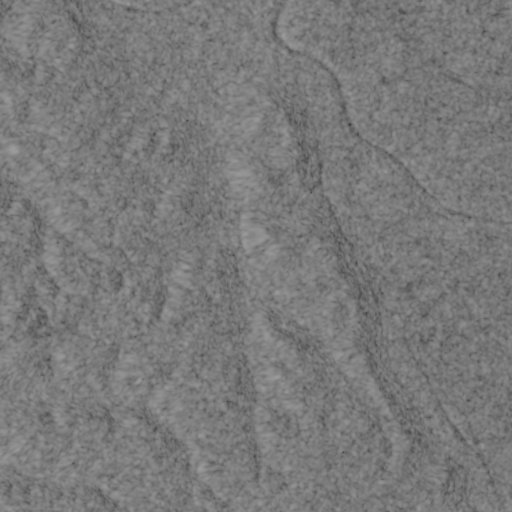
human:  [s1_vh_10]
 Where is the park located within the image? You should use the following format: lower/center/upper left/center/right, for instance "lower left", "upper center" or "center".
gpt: The park is located in the upper center of the image.
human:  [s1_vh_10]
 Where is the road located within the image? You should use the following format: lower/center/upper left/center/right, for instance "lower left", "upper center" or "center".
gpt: The road is located in the lower of the image.
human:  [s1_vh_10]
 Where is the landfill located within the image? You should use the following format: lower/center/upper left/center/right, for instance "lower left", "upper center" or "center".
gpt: There is no landfill in the image.

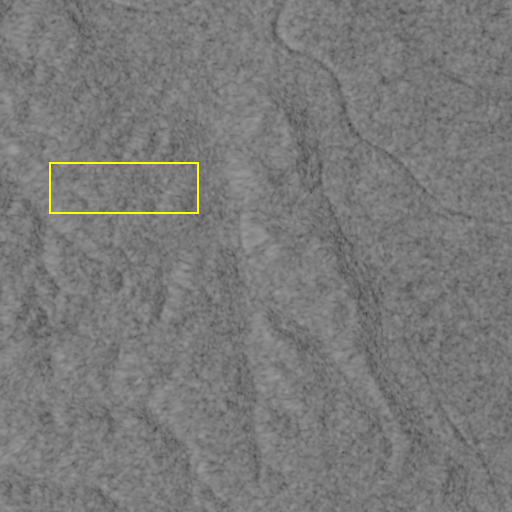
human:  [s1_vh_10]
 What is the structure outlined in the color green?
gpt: There is no green outline.
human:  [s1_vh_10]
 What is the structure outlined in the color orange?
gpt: There is no structure outlined in orange.